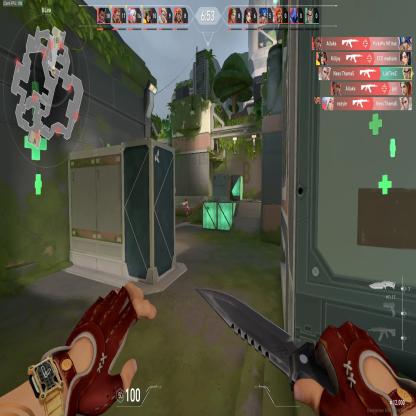
Label: enemy